Interaction volume radius: 5 \u00c5
Interaction volume height: 20 \u00c5
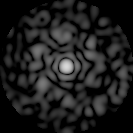
Disorder parameter: 0.8302